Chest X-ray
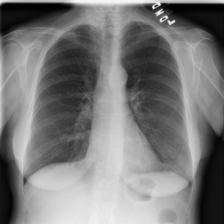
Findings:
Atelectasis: negative
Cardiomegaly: negative
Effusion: negative
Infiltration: negative
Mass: negative
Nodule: negative
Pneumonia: negative
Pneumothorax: negative
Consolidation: negative
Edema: negative
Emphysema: negative
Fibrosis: negative
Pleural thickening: negative
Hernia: negative